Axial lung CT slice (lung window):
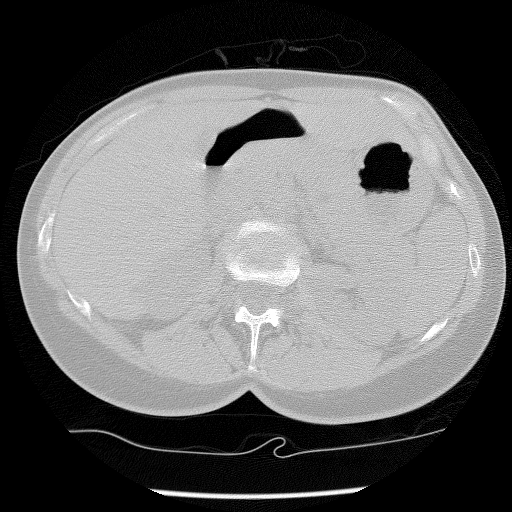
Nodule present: no